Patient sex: M
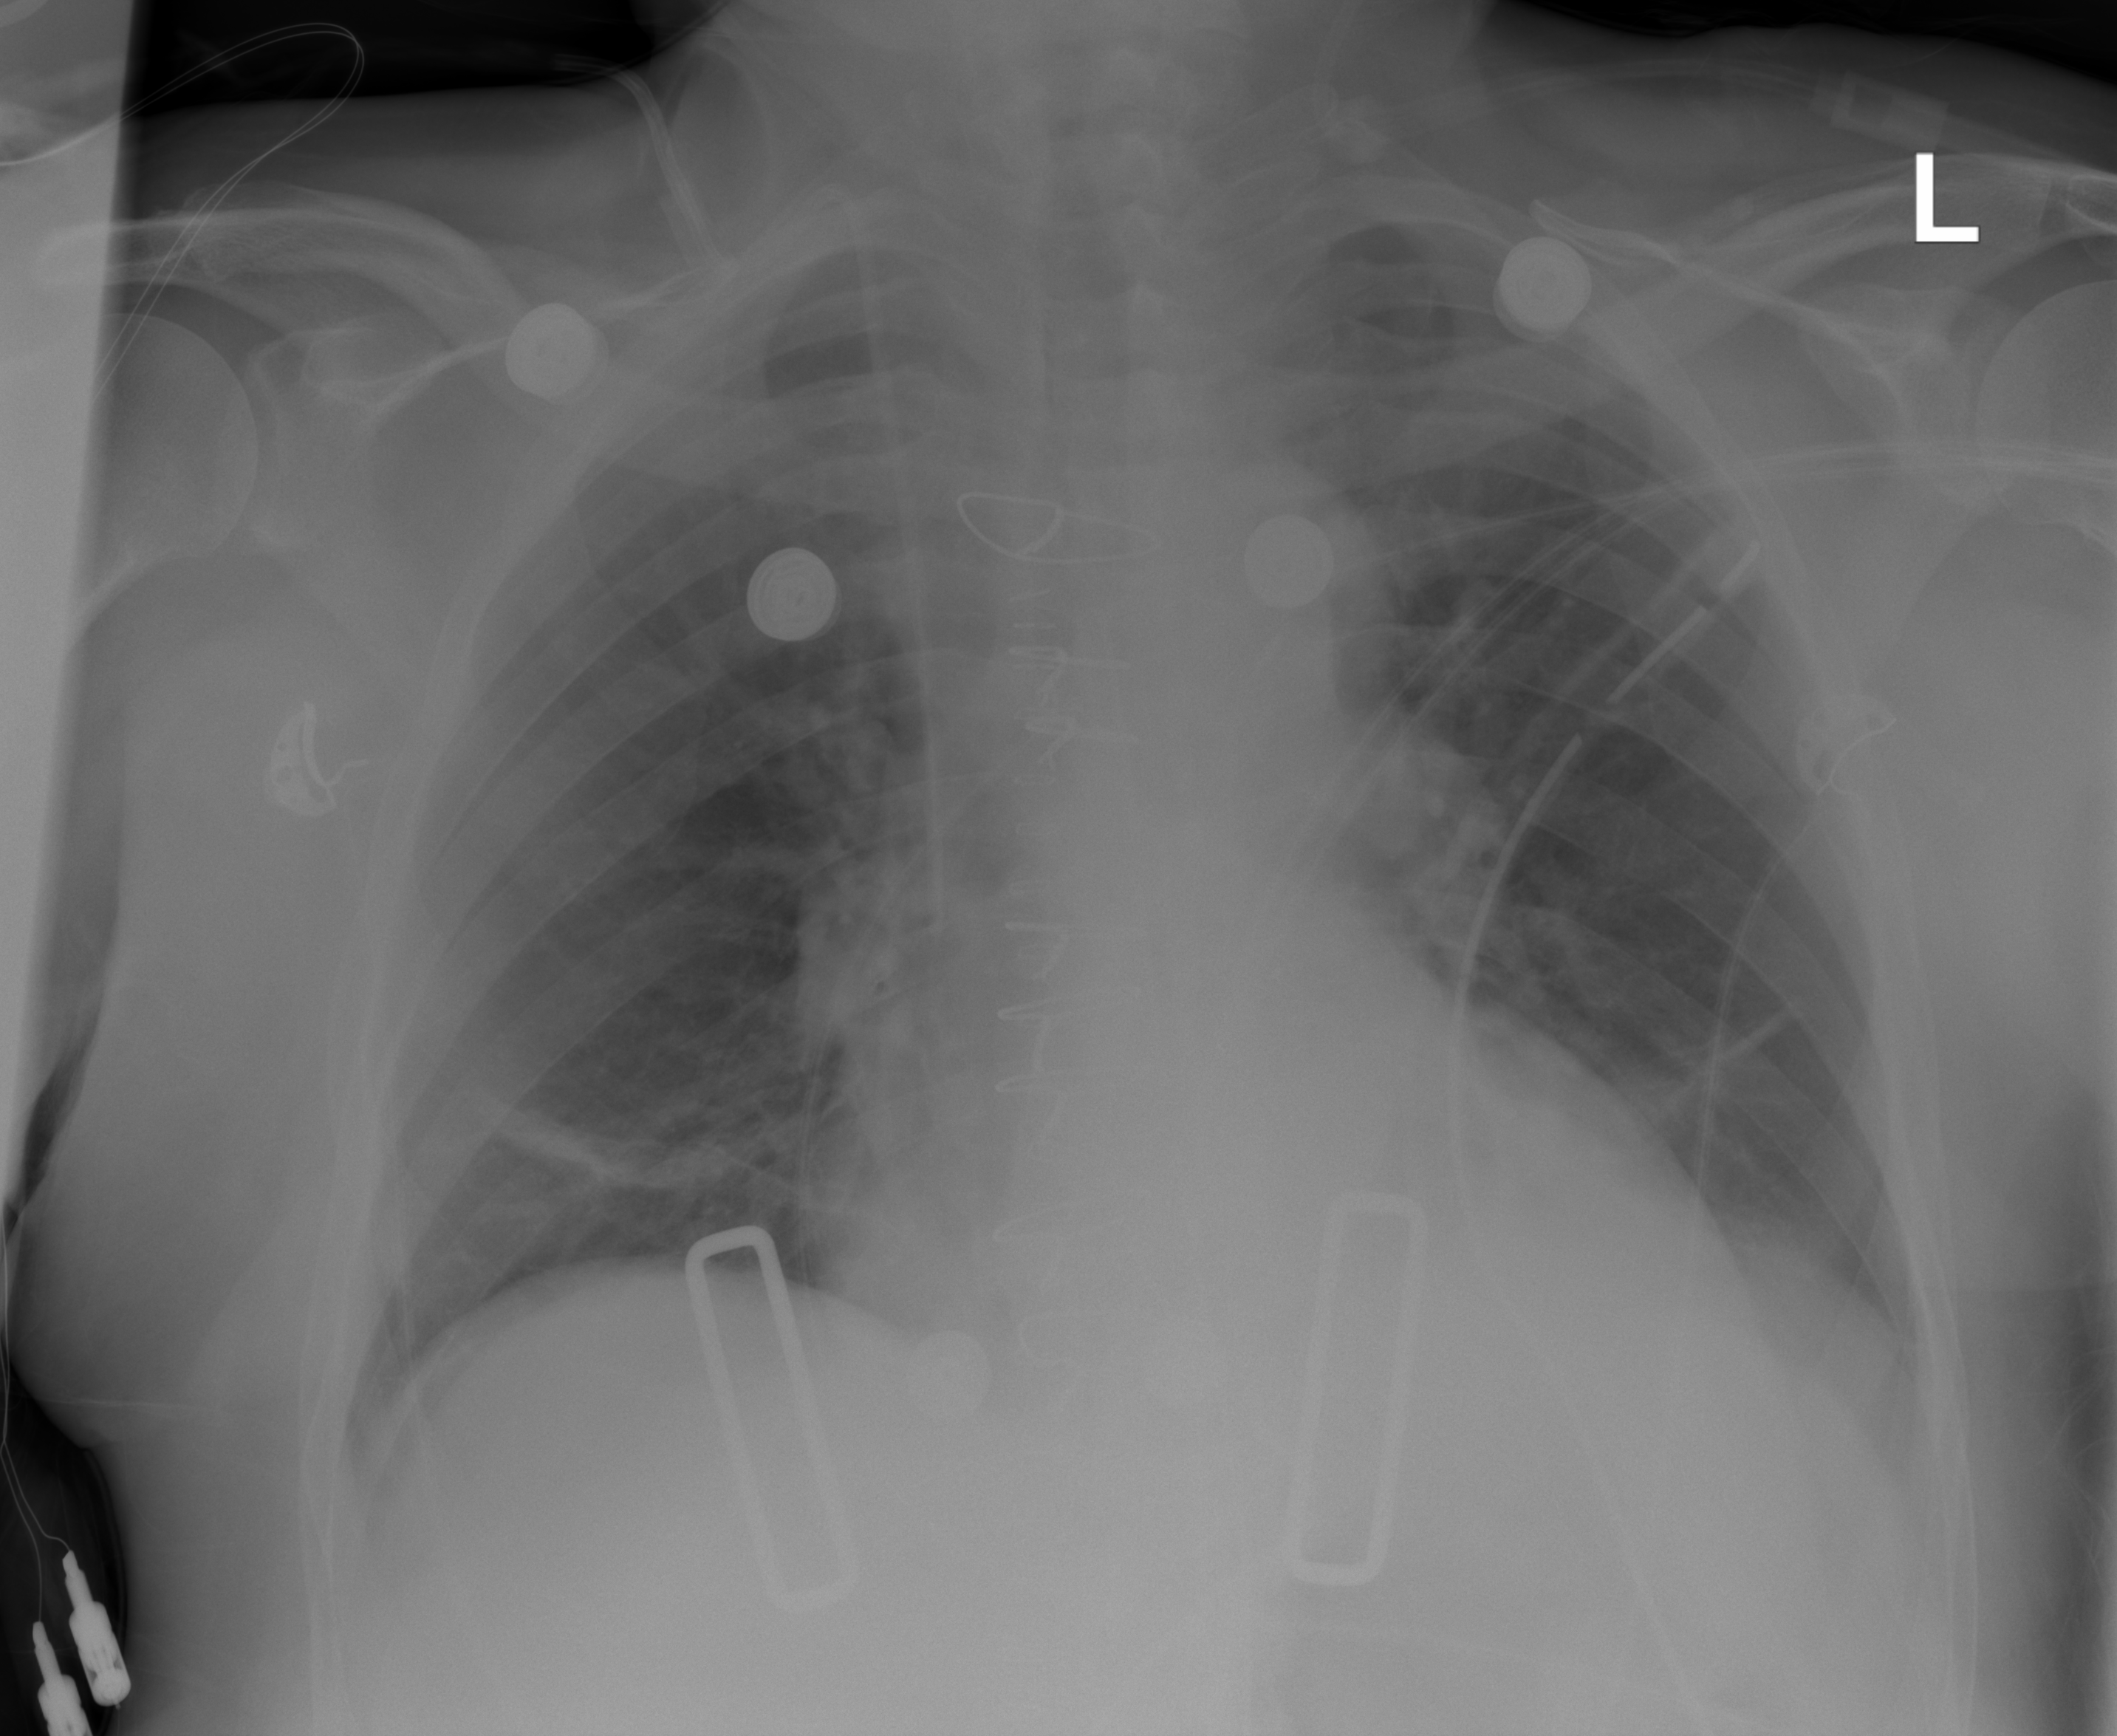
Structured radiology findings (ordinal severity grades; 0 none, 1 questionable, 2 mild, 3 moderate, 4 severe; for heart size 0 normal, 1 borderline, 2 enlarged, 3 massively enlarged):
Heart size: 1
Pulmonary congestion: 3
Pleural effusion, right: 0
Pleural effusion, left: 2
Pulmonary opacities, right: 0
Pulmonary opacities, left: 0
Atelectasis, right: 2
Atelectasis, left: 2